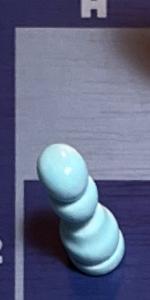
Label: Pawn_White